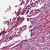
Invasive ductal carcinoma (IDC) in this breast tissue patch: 1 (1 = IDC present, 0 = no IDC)